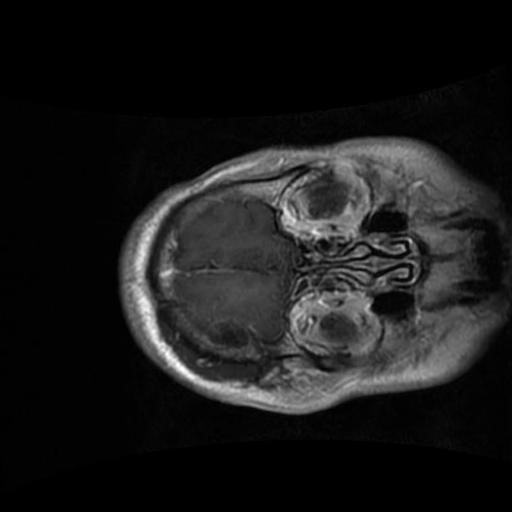
Label: brain_glioma